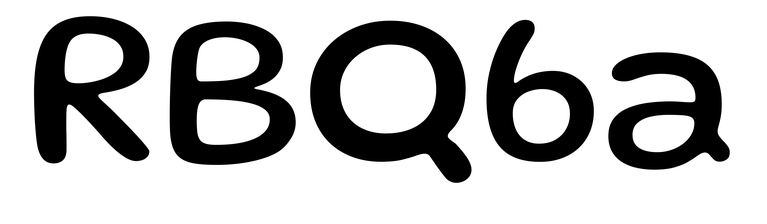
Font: Gluten_Regular